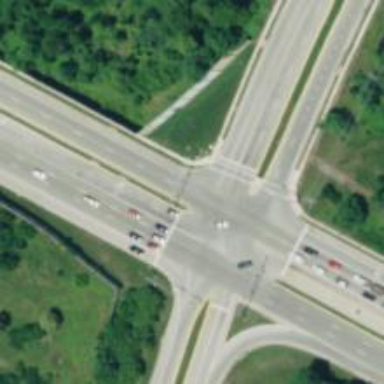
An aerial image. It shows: Crossing road.